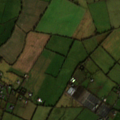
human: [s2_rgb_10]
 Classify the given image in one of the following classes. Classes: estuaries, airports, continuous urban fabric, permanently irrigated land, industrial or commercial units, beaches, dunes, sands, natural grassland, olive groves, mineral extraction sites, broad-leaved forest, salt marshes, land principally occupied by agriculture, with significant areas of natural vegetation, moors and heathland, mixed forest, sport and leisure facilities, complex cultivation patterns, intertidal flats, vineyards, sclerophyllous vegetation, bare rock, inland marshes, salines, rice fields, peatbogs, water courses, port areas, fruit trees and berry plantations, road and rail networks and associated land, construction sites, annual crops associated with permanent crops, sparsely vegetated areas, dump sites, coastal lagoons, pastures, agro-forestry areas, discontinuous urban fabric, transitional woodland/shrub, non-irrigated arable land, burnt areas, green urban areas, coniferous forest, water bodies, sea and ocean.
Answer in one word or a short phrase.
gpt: non-irrigated arable land, pastures